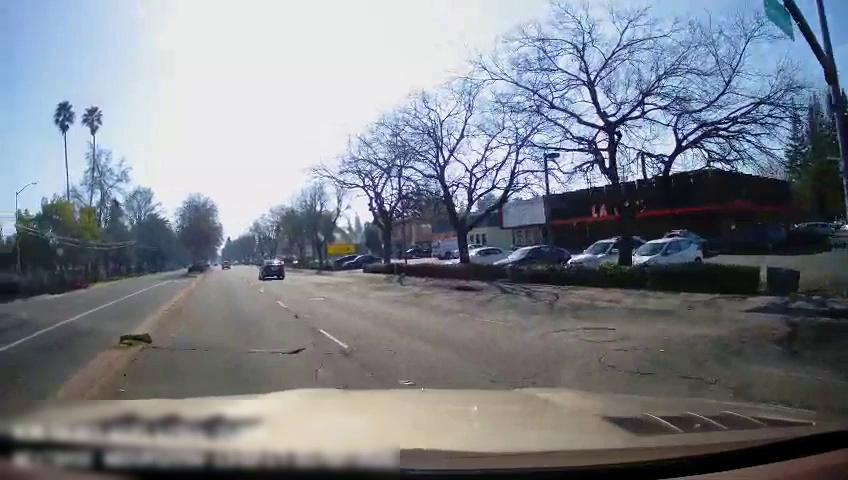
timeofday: Day
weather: Sunny
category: Drivable Space
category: Drivable Space
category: Vehicles | Car
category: Vehicles | Car
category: Vehicles | Car
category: Vehicles | Truck
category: Vehicles | SUV
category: Vehicles | Car
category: Vehicles | Car
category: Vehicles | Car
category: Vehicles | SUV
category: Vehicles | Car
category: Lanes | Opposite Lane
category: Lanes | Current Lane
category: Traffic | Signs